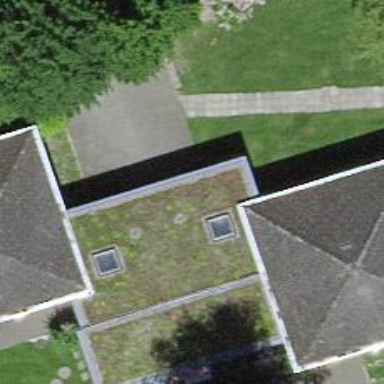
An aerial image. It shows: Kindergarten building.